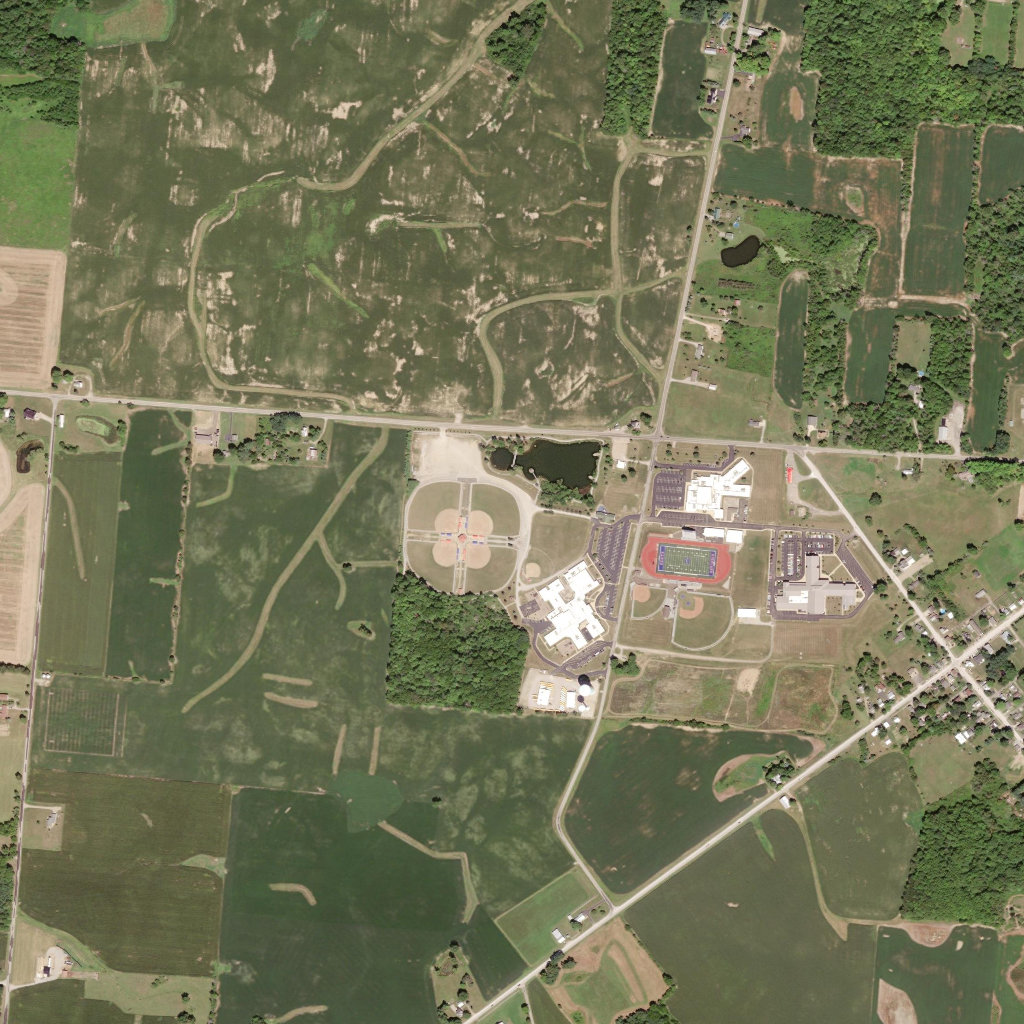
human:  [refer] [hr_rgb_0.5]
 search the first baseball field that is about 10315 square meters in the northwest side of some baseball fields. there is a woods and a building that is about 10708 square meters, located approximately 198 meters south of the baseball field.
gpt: <box>[[39, 46, 45, 52, 0]]</box>